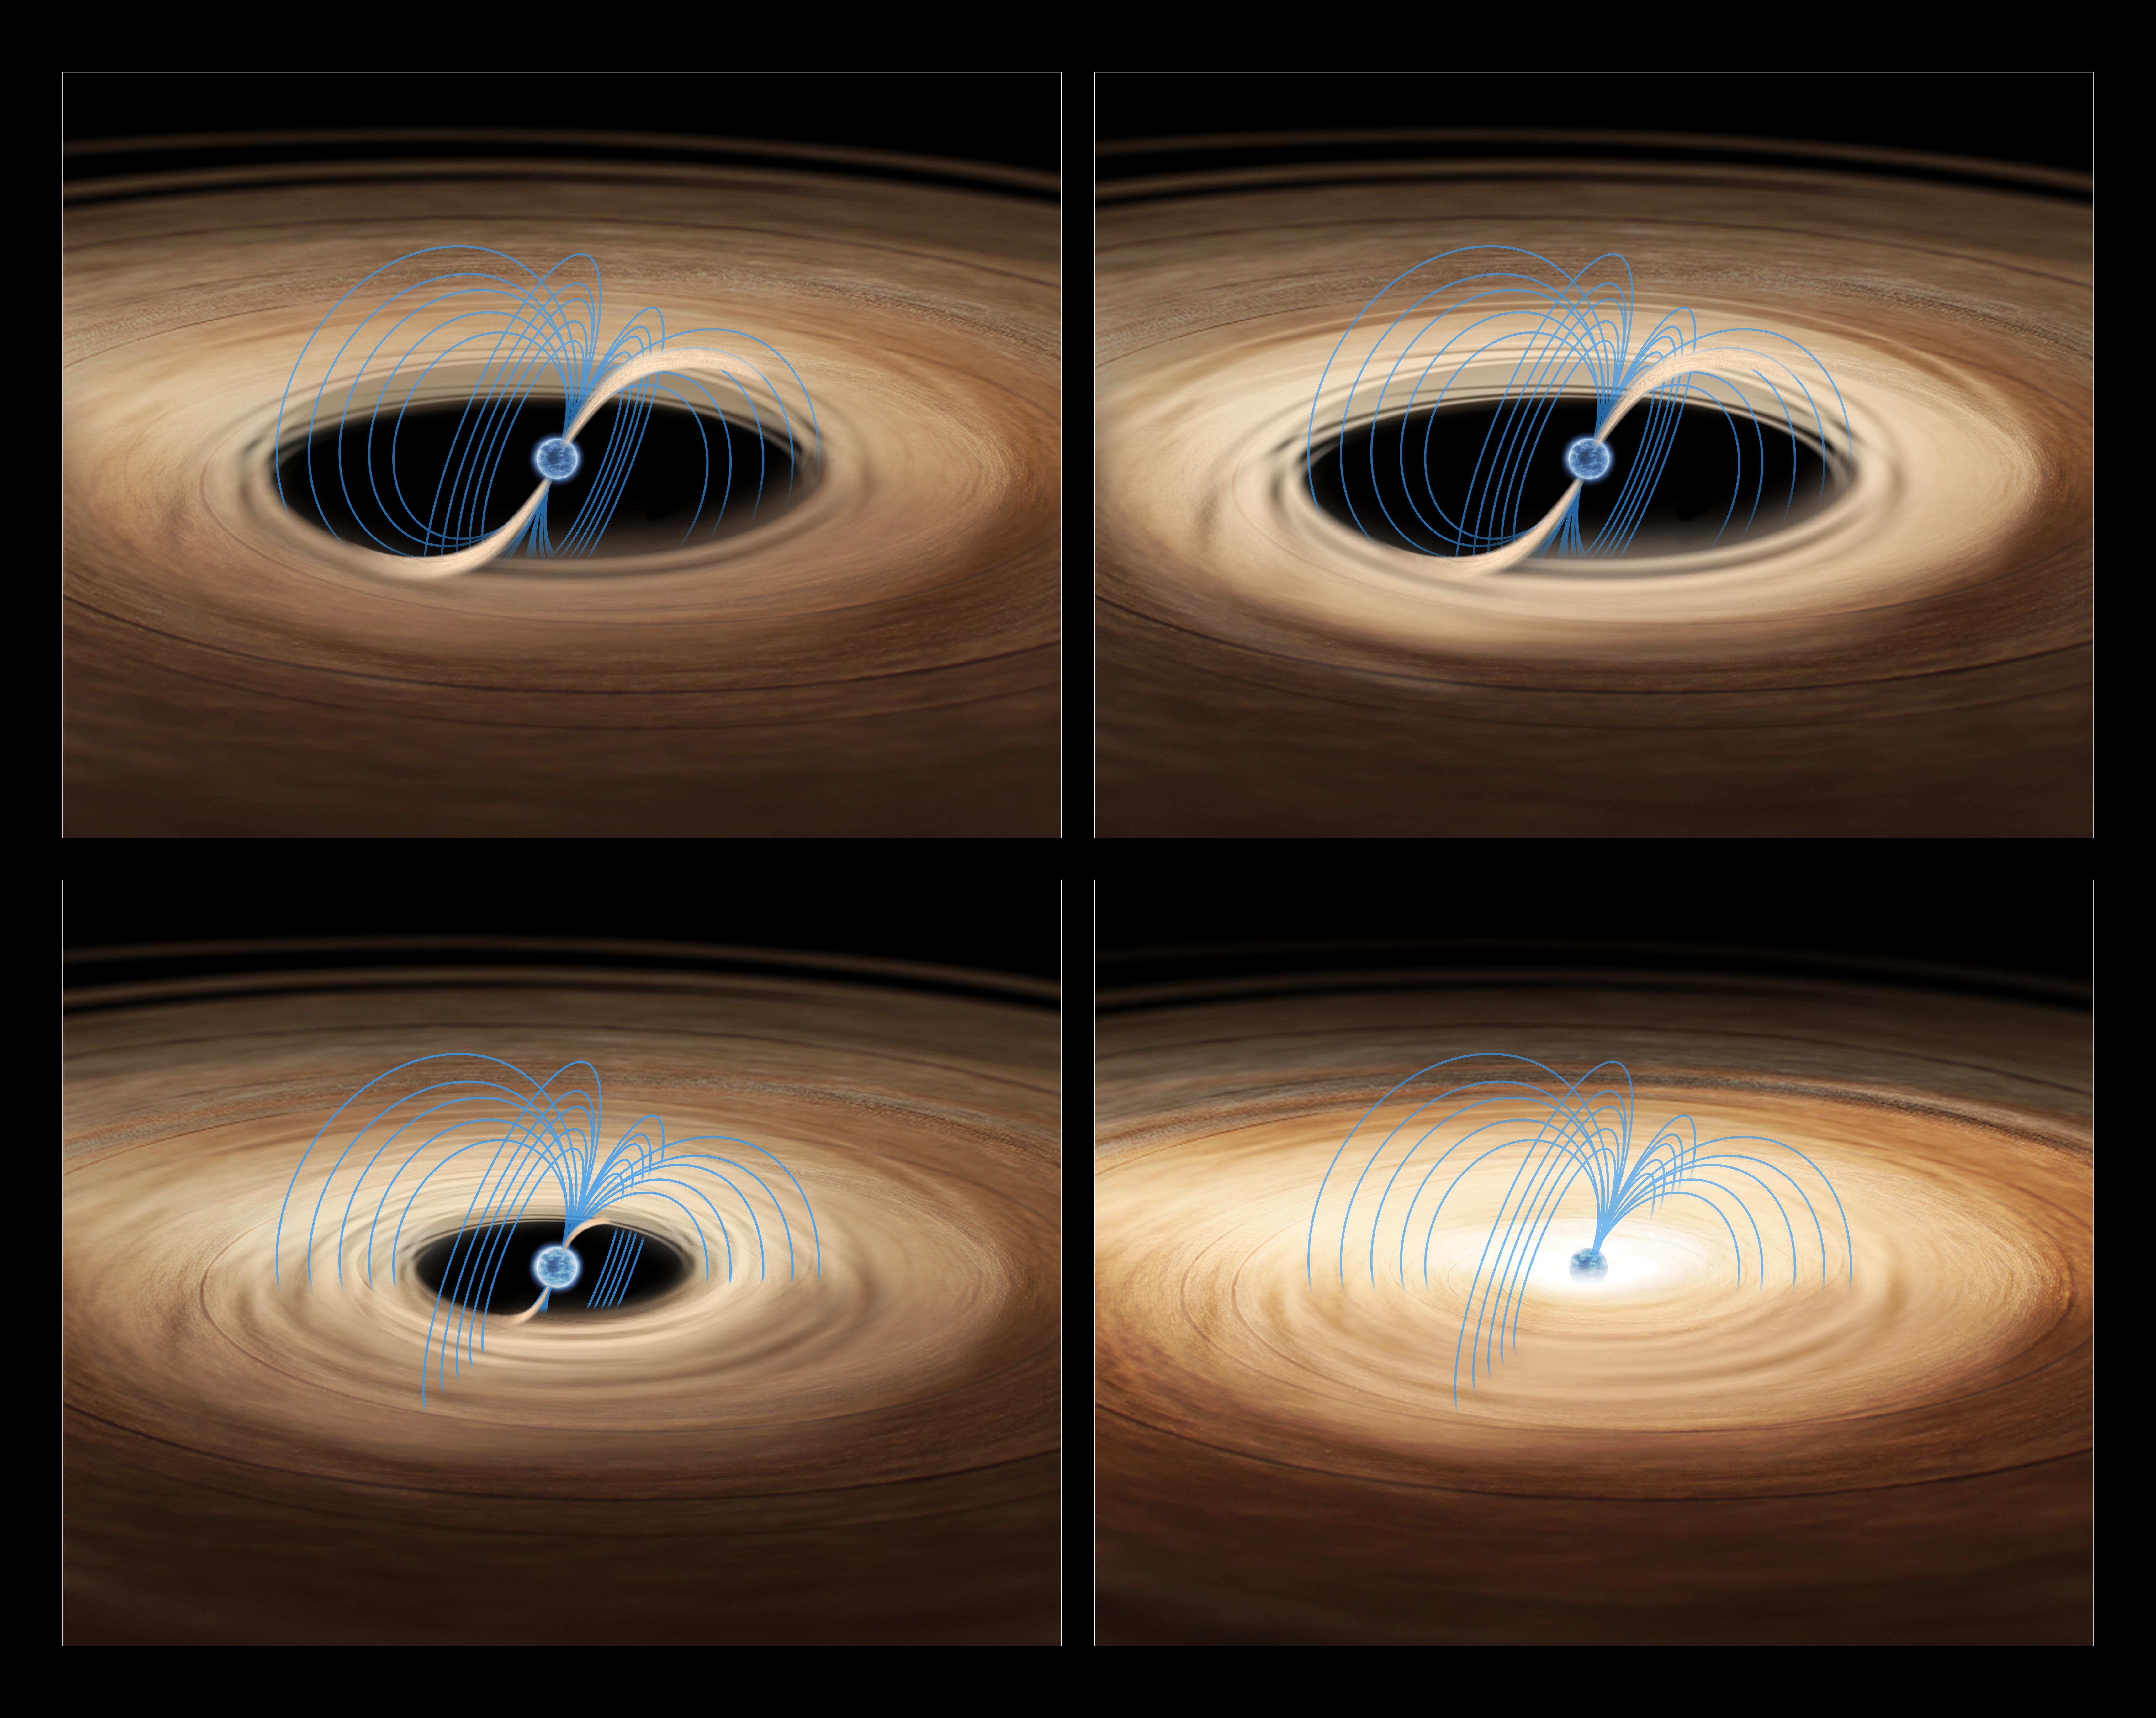
The Rapid Burster NuSTAR